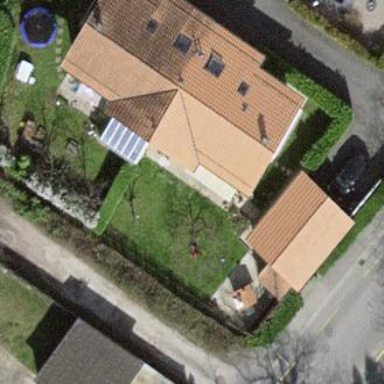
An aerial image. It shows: Garden enclosed by fence.